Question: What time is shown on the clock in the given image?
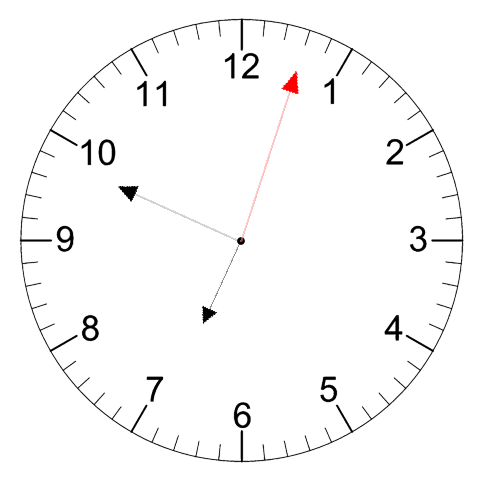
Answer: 06:49:03